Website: walmart
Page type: customer-info-address
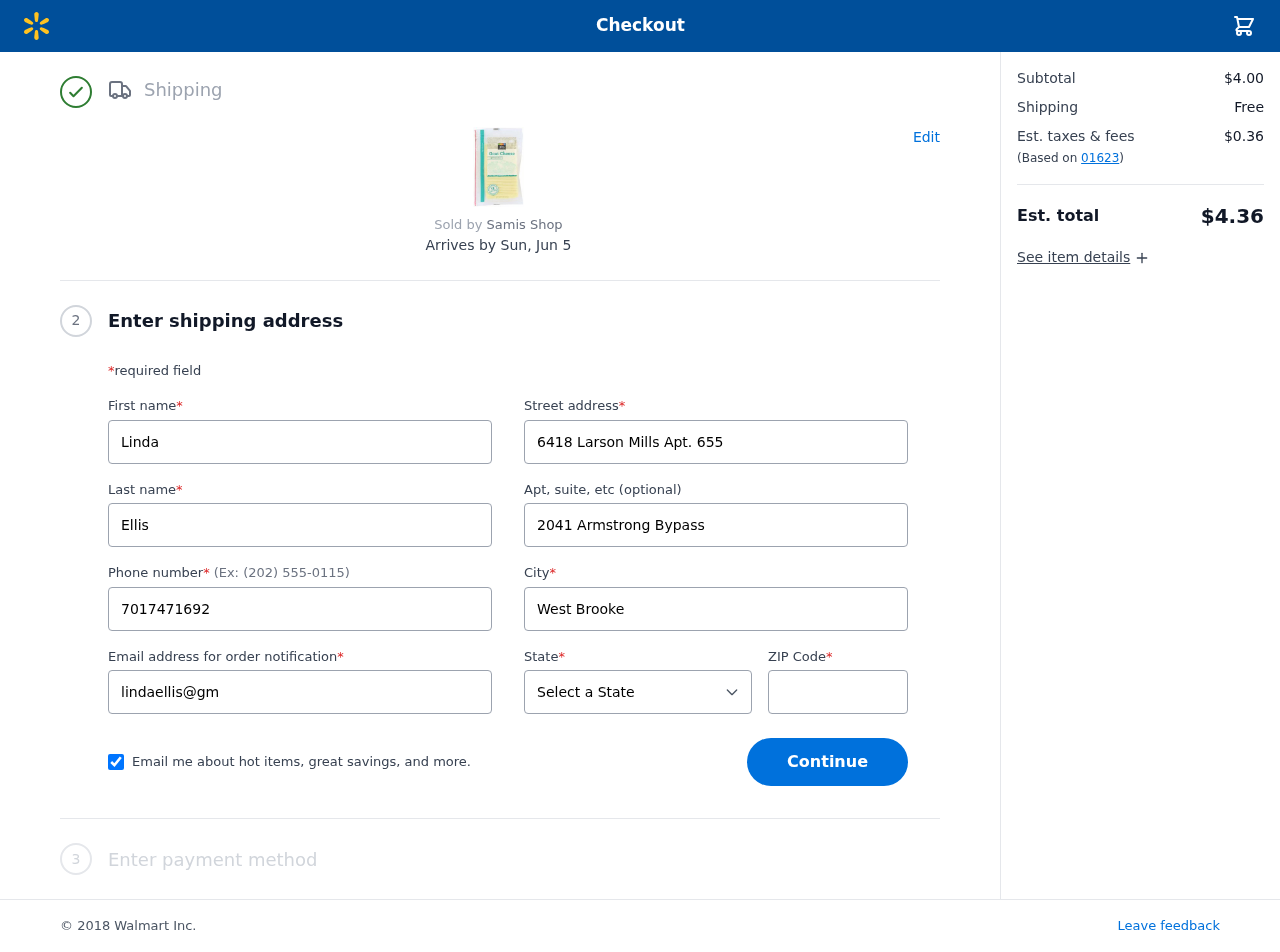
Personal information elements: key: PII_CITY
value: West Brooke
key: PII_EMAIL
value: lindaellis@gmail.com
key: PII_FIRSTNAME
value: Linda
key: PII_LASTNAME
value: Ellis
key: PII_PHONE
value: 7017471692
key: PII_POSTCODE
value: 01623
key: PII_STATE
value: Kansas
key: PII_STREET
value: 6418 Larson Mills Apt. 655
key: PII_STREET2
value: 2041 Armstrong Bypass
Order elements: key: ORDER_DELIVERY_DATE
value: Sun, Jun 5
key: ORDER_SUBTOTAL
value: $4.00
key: ORDER_SHIPPING_COST
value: Free
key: ORDER_TAX
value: $0.36
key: ORDER_TOTAL
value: $4.36